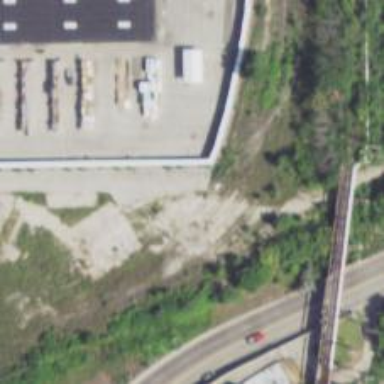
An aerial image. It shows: Abandoned railway siding.